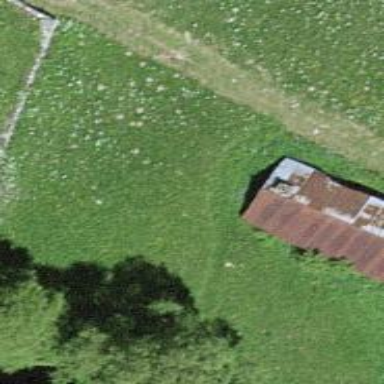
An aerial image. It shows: Isolated dwelling in remote location.